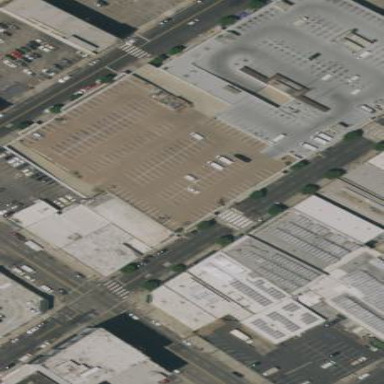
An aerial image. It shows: Retail building that serves as marketplace.